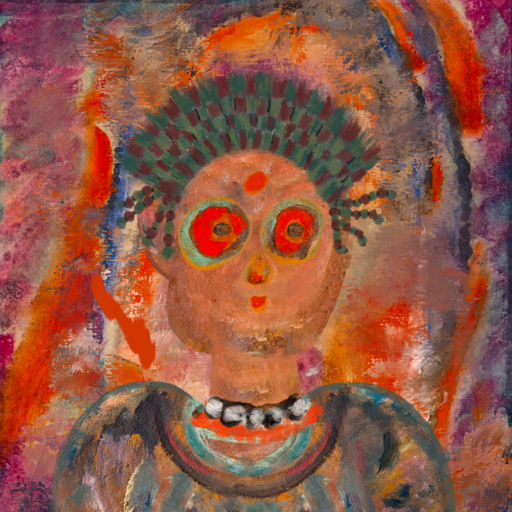
Background: Experience, Head And Neck Front: Boggyland, Face Front: Sisters, Bust: Boggyland, Hair Front: Blank, Head Accessory: After_Raid_Crown, Second Necklace: Blank, Necklace: An_Impression, Baby: Blank